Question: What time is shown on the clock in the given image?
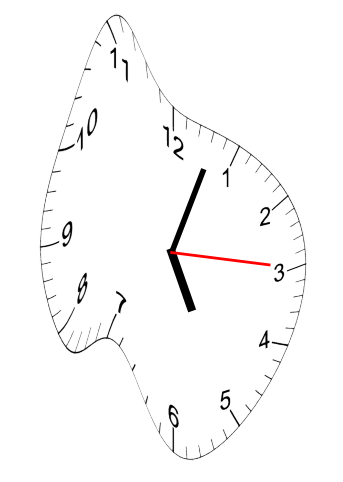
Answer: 05:03:15